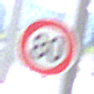
Verkehrszeichen: Geschwindigkeit80
Umgebung: Outdoor, Urban
Tageszeit: MorningAfternoon
Wetter: PartlyCloudy
Licht: Natural
Jahreszeit: NotSpecified
Kontrast: HighContrast